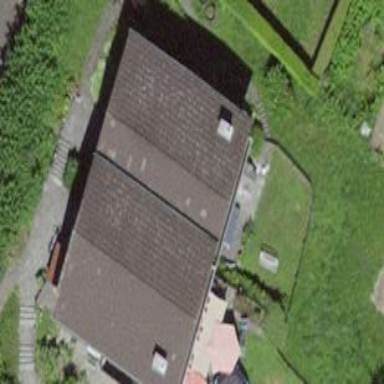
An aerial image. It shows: Semidetached house.